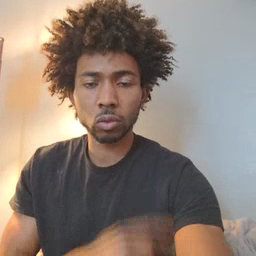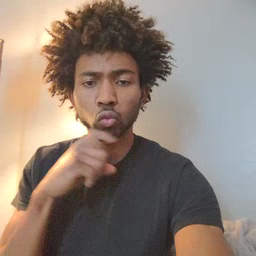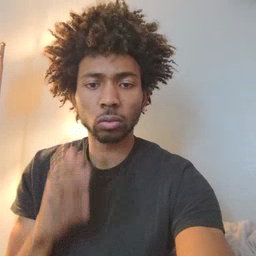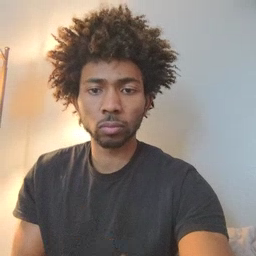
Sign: dryer